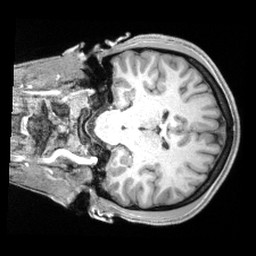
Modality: T1w
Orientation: coronal
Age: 19
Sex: male
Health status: healthy
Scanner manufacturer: siemens
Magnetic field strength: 3 T
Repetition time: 2.4 s
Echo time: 0.00194 s